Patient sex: F
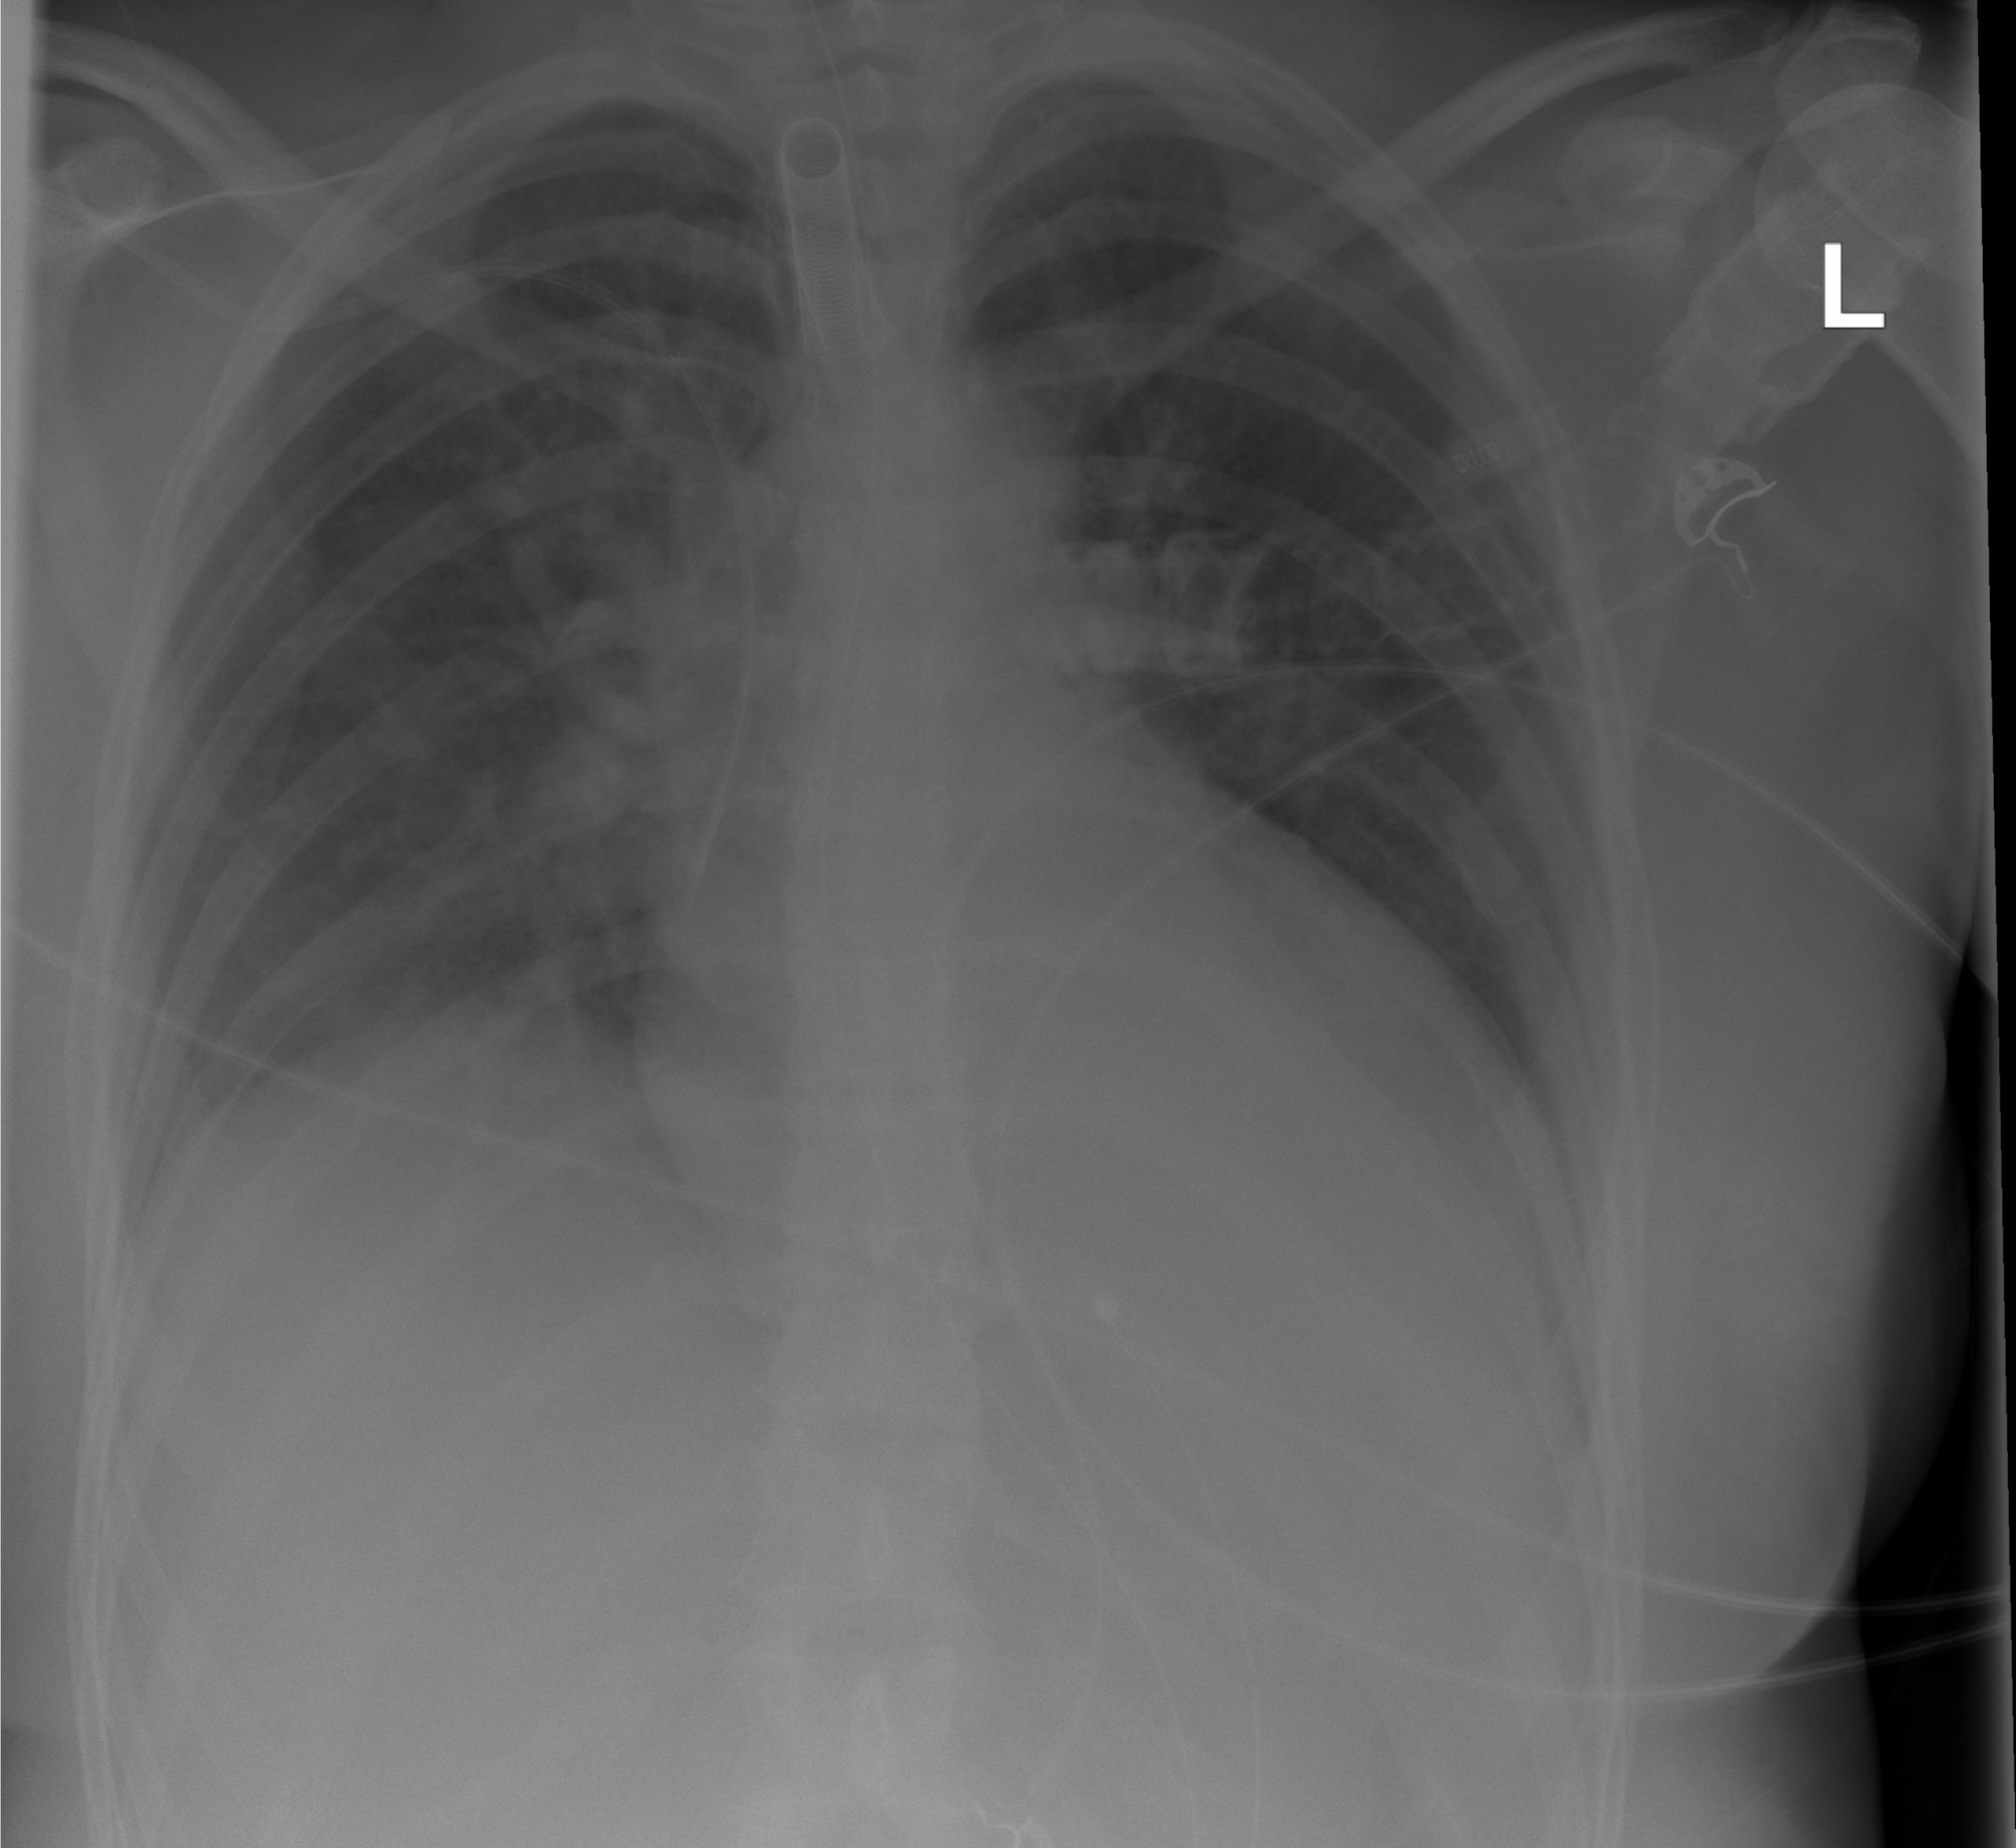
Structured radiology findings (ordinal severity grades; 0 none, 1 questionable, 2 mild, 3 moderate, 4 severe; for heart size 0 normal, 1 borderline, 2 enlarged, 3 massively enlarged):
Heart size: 2
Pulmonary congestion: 1
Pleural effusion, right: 2
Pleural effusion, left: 1
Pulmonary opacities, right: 1
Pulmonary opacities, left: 0
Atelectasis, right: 2
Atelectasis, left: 1